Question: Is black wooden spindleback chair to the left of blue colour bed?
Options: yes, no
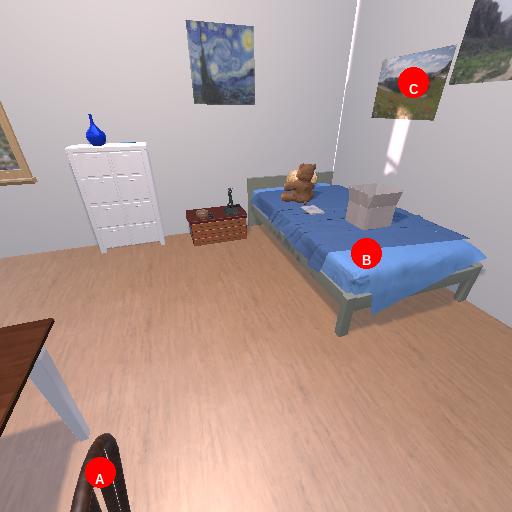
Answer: yes